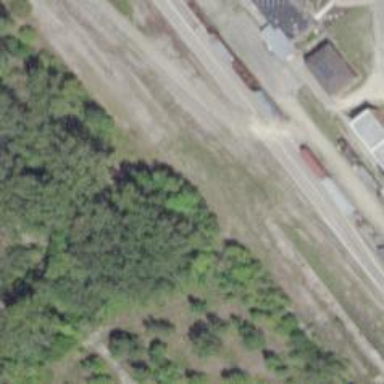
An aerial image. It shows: Abandoned railway spur.